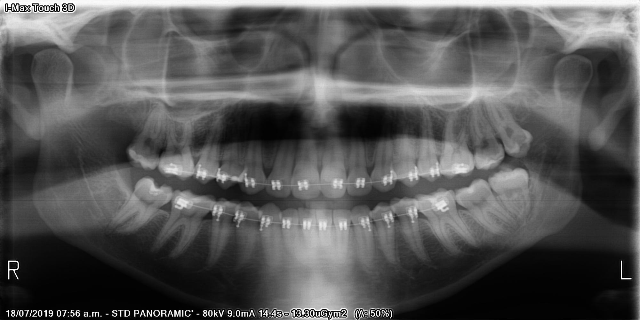
adult